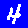
Digit: 4